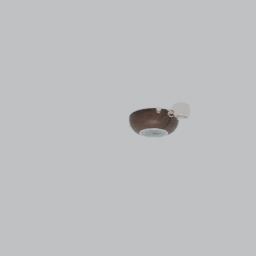
Label: appliances